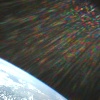
Label: sunburn